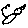
Label: bird